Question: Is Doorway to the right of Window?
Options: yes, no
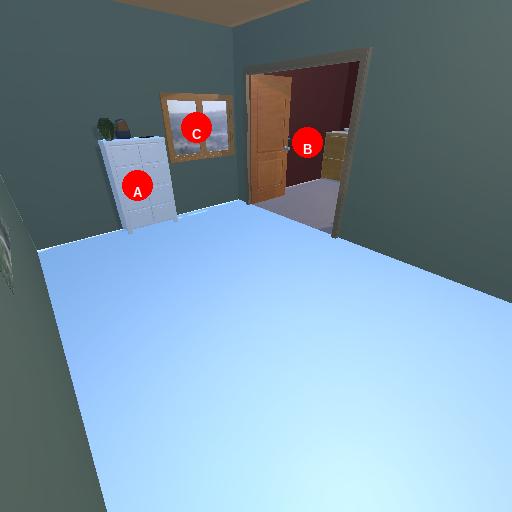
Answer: yes